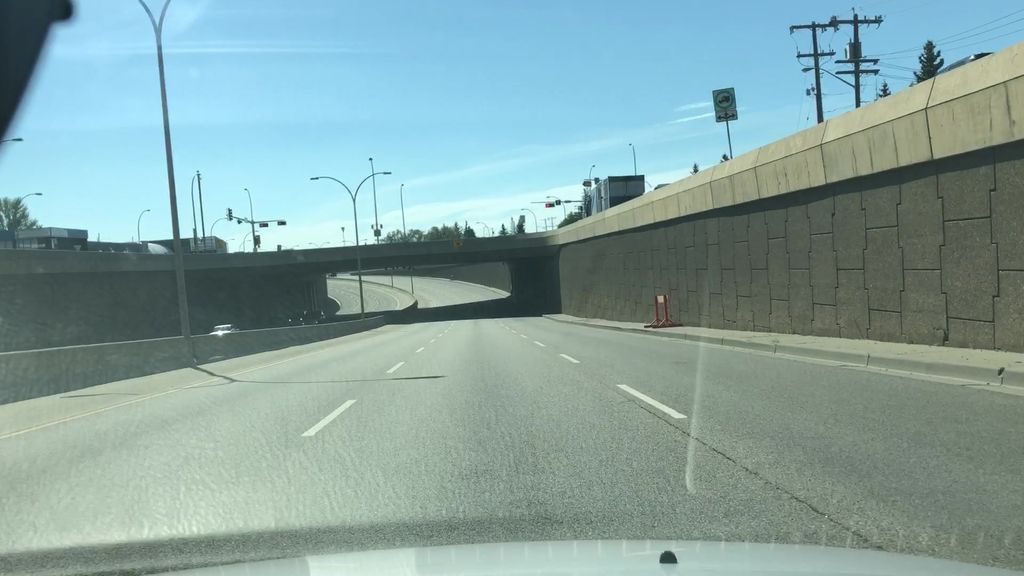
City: edmonton